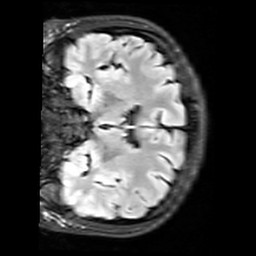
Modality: FLAIR
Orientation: coronal
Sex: female
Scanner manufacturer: siemens
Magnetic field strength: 3 T
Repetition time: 10 s
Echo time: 0.09 s